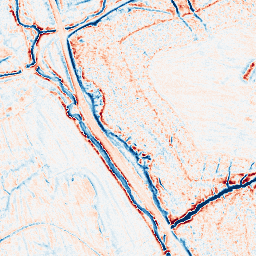
Category: edge_preserving
Decomposition family: anisotropic_diffusion
Decomposition parameters: iterations: 20
kappa: 30
gamma: 0.1
Upsampling method: regularized
Upsampling parameters: scale: 4
lambda_reg: 0.001
Upsampling scale: 4